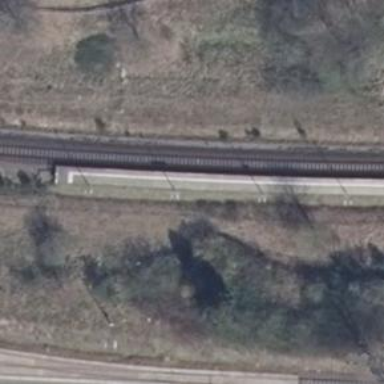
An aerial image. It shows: Railway halt with public transport stop position.